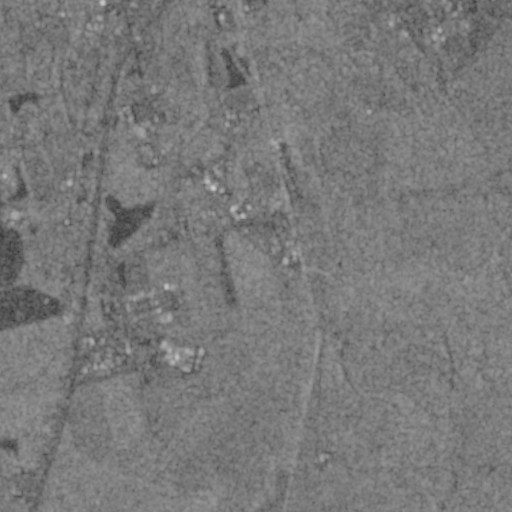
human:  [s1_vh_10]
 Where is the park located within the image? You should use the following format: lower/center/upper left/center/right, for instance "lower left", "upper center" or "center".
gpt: The park is located in the upper right of the image.
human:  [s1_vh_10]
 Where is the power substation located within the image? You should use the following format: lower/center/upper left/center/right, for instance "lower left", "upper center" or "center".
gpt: The power substation is located in the lower left of the image.
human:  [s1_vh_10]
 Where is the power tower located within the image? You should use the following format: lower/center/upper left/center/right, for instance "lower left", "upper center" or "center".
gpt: The power tower is located in the lower right of the image.
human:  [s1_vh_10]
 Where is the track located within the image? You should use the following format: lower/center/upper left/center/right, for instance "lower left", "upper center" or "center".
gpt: The track is located in the upper right of the image.
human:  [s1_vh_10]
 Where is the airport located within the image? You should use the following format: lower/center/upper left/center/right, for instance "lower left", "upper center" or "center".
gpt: There is no airport in the image.

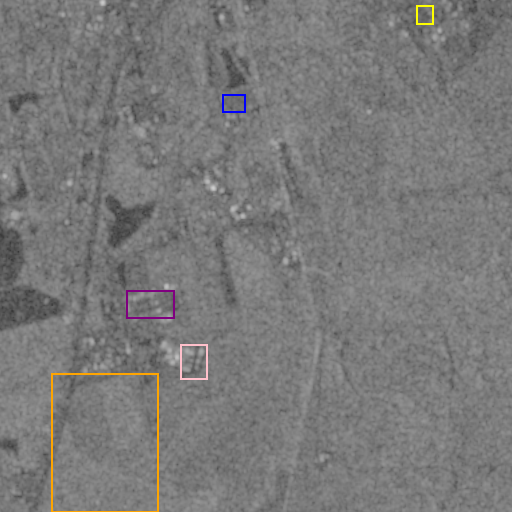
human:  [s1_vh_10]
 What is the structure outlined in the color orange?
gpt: The structure outlined in orange is a crop field.
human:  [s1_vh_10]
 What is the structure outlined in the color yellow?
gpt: The structure outlined in yellow is a park.
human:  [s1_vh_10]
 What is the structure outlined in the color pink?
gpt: The structure outlined in pink is a parking lot.
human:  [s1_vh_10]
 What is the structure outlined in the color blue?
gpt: The structure outlined in blue is a track.
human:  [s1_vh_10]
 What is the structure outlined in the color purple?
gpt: The structure outlined in purple is a building.
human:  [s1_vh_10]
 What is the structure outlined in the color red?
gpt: There is no red outline.